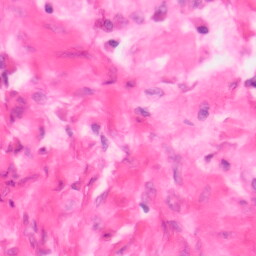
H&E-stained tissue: Colon